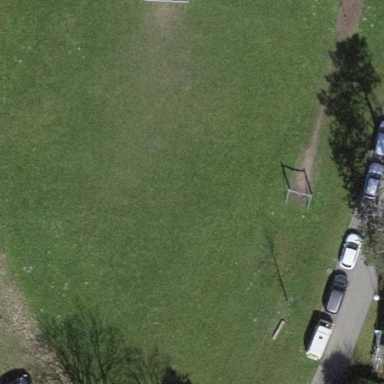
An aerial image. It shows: Recreation ground.